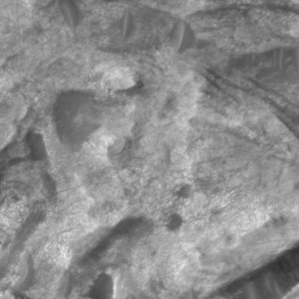
Label: non_frost